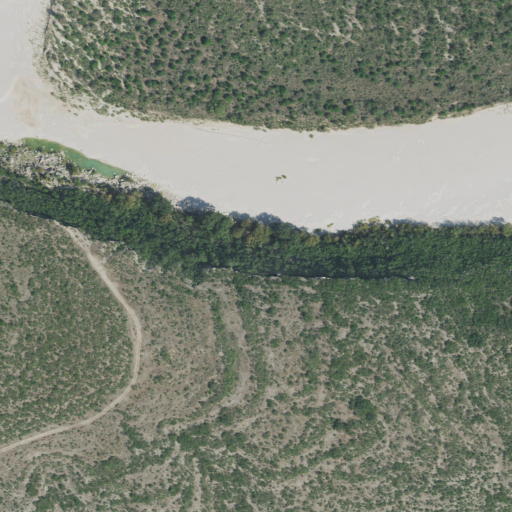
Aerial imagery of cliff(s) in Texas named Barrilla Bluff containing shrub and barren land